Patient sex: M
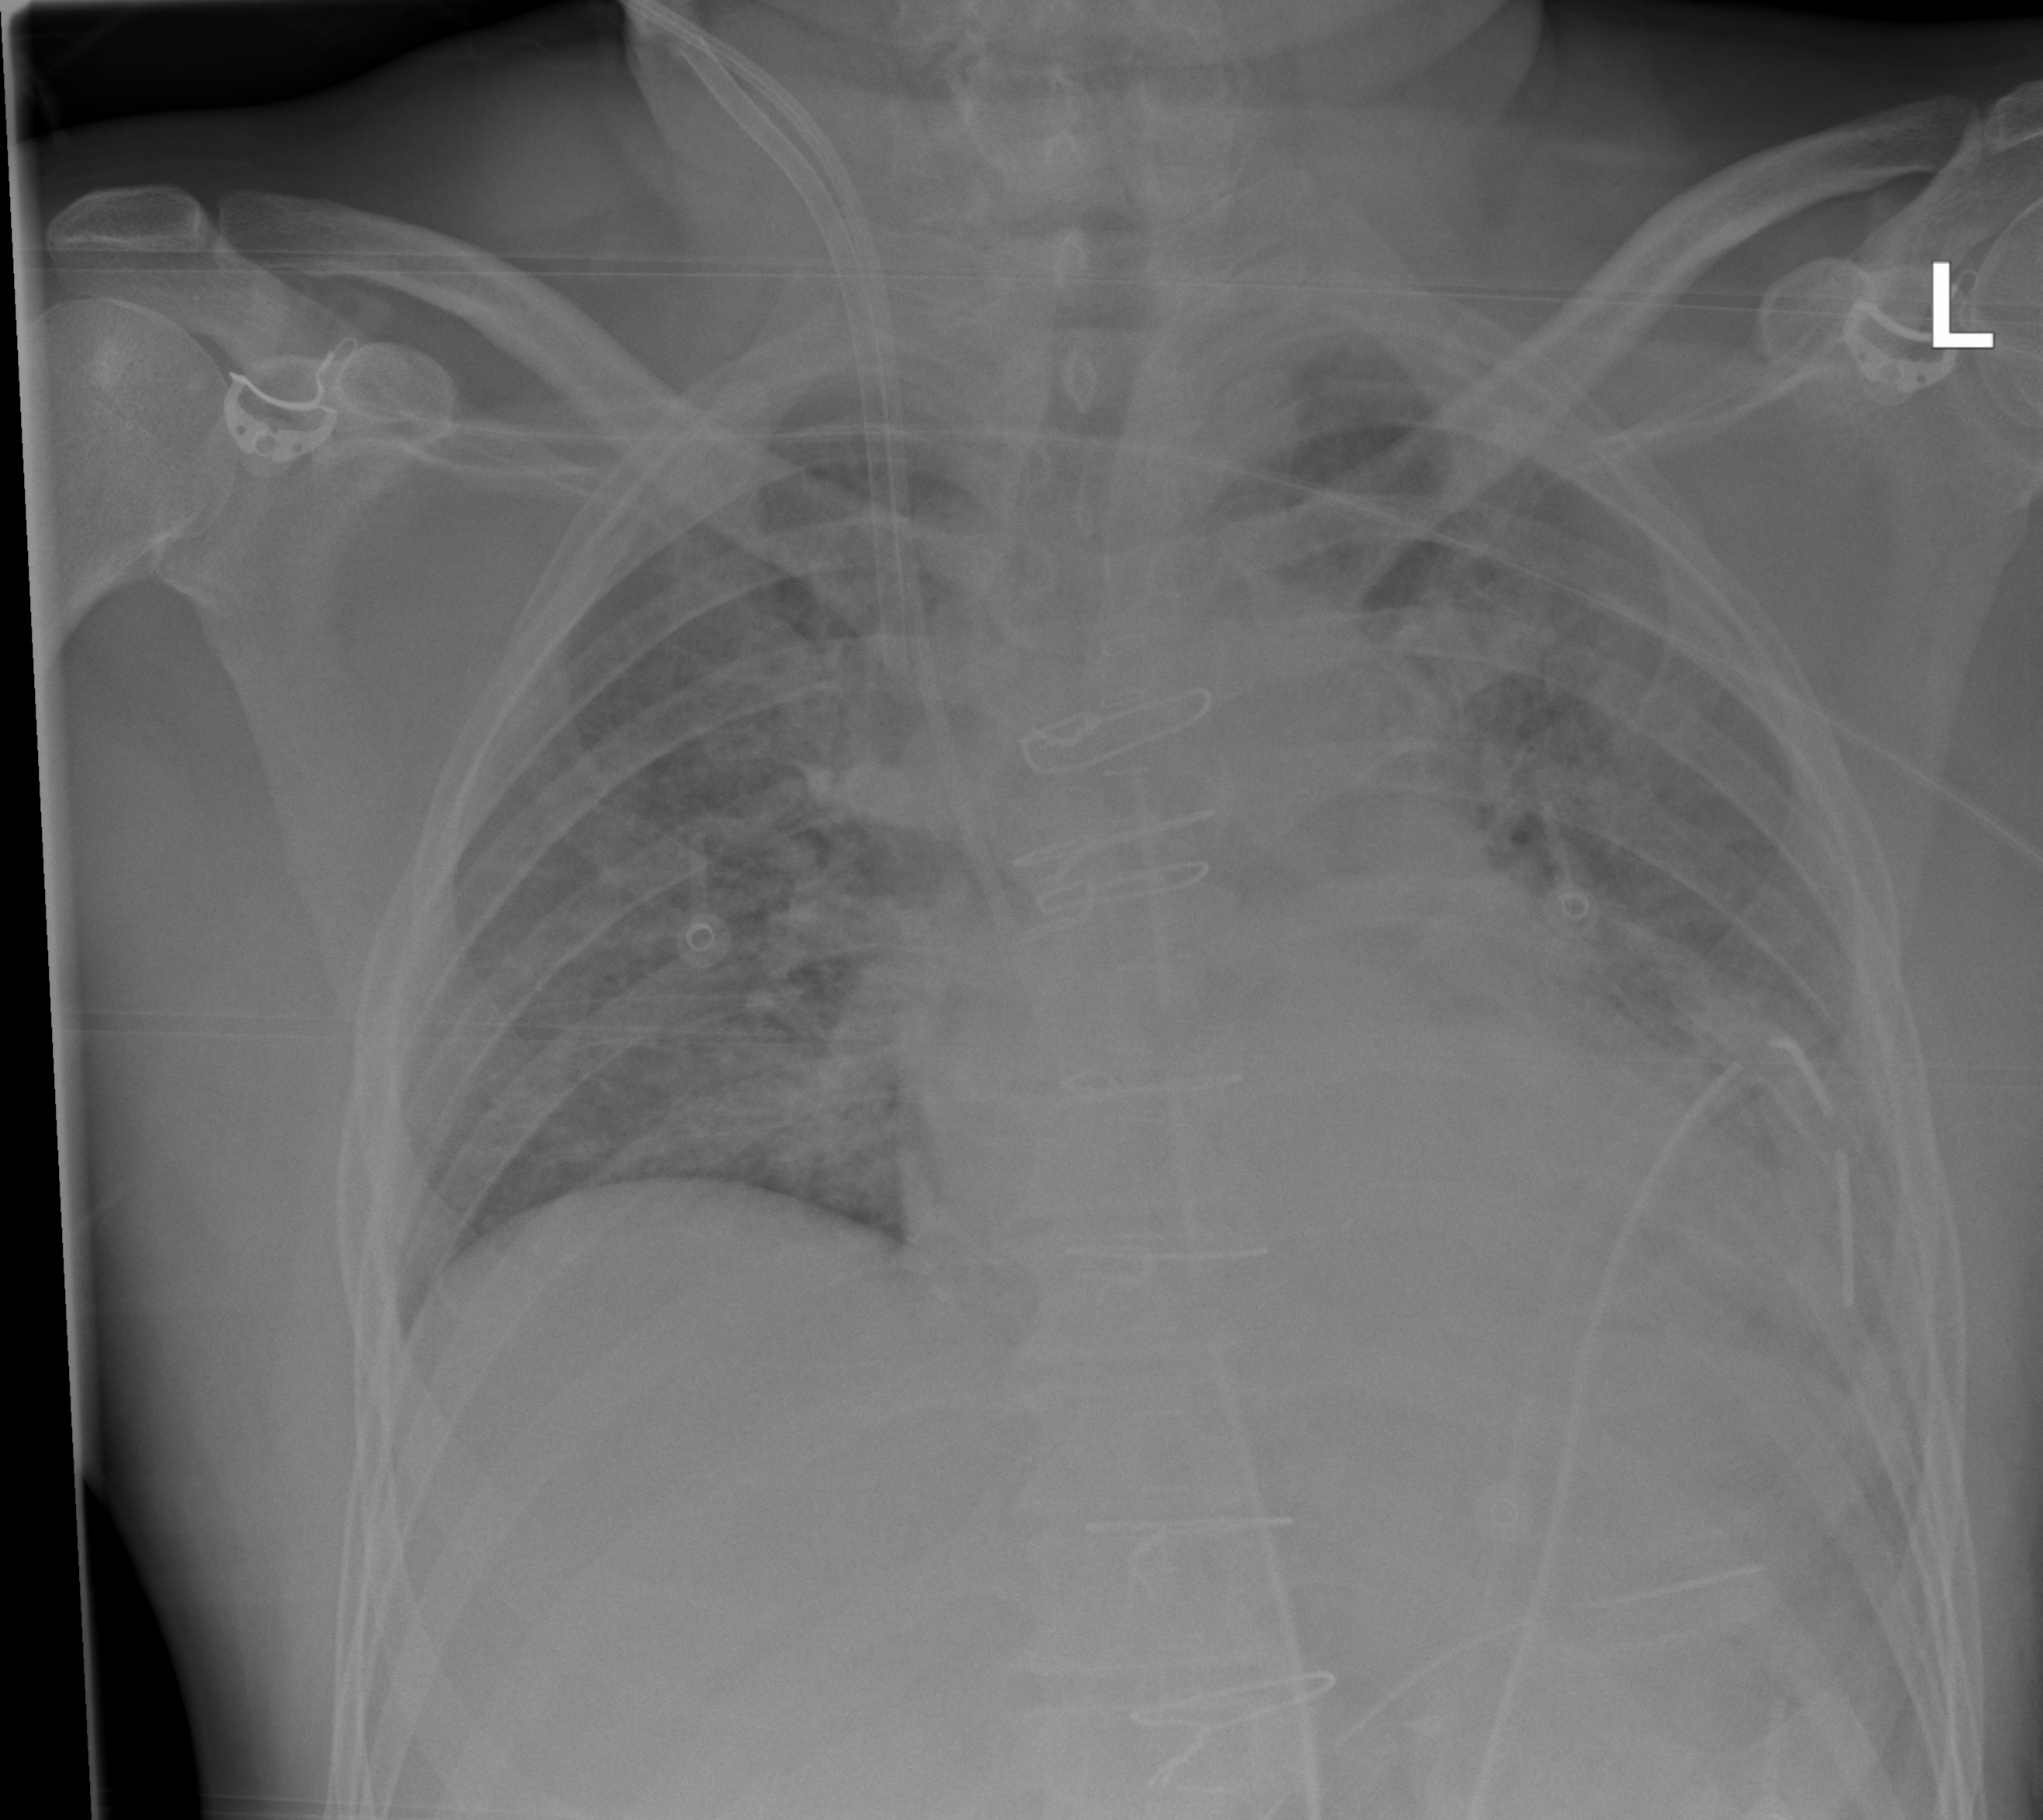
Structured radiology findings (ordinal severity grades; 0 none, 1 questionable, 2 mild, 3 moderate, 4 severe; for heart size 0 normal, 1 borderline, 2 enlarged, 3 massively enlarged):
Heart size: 1
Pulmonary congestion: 2
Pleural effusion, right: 0
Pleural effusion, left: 2
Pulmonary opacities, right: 2
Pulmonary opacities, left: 2
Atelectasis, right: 2
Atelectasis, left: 2